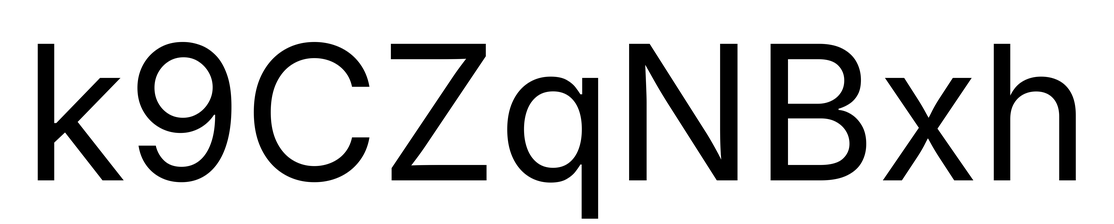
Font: Inter_Regular